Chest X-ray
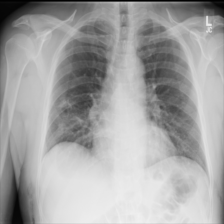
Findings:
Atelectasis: positive
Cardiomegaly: negative
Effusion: negative
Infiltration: negative
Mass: negative
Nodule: negative
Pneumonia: negative
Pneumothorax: negative
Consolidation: negative
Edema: negative
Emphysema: negative
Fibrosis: negative
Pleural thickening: negative
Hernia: negative